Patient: sex F, age 46
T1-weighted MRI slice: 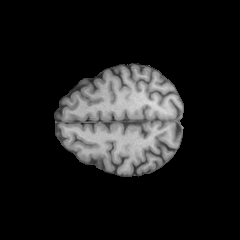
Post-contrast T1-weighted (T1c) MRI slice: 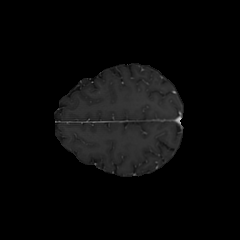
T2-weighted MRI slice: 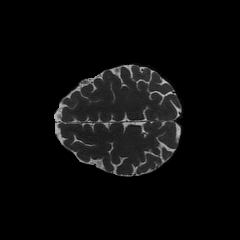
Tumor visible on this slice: no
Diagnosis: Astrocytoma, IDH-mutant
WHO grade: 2